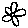
Label: flower